Field crop: maize
Growth stage: 2
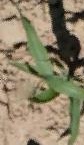
Species: maize